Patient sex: M
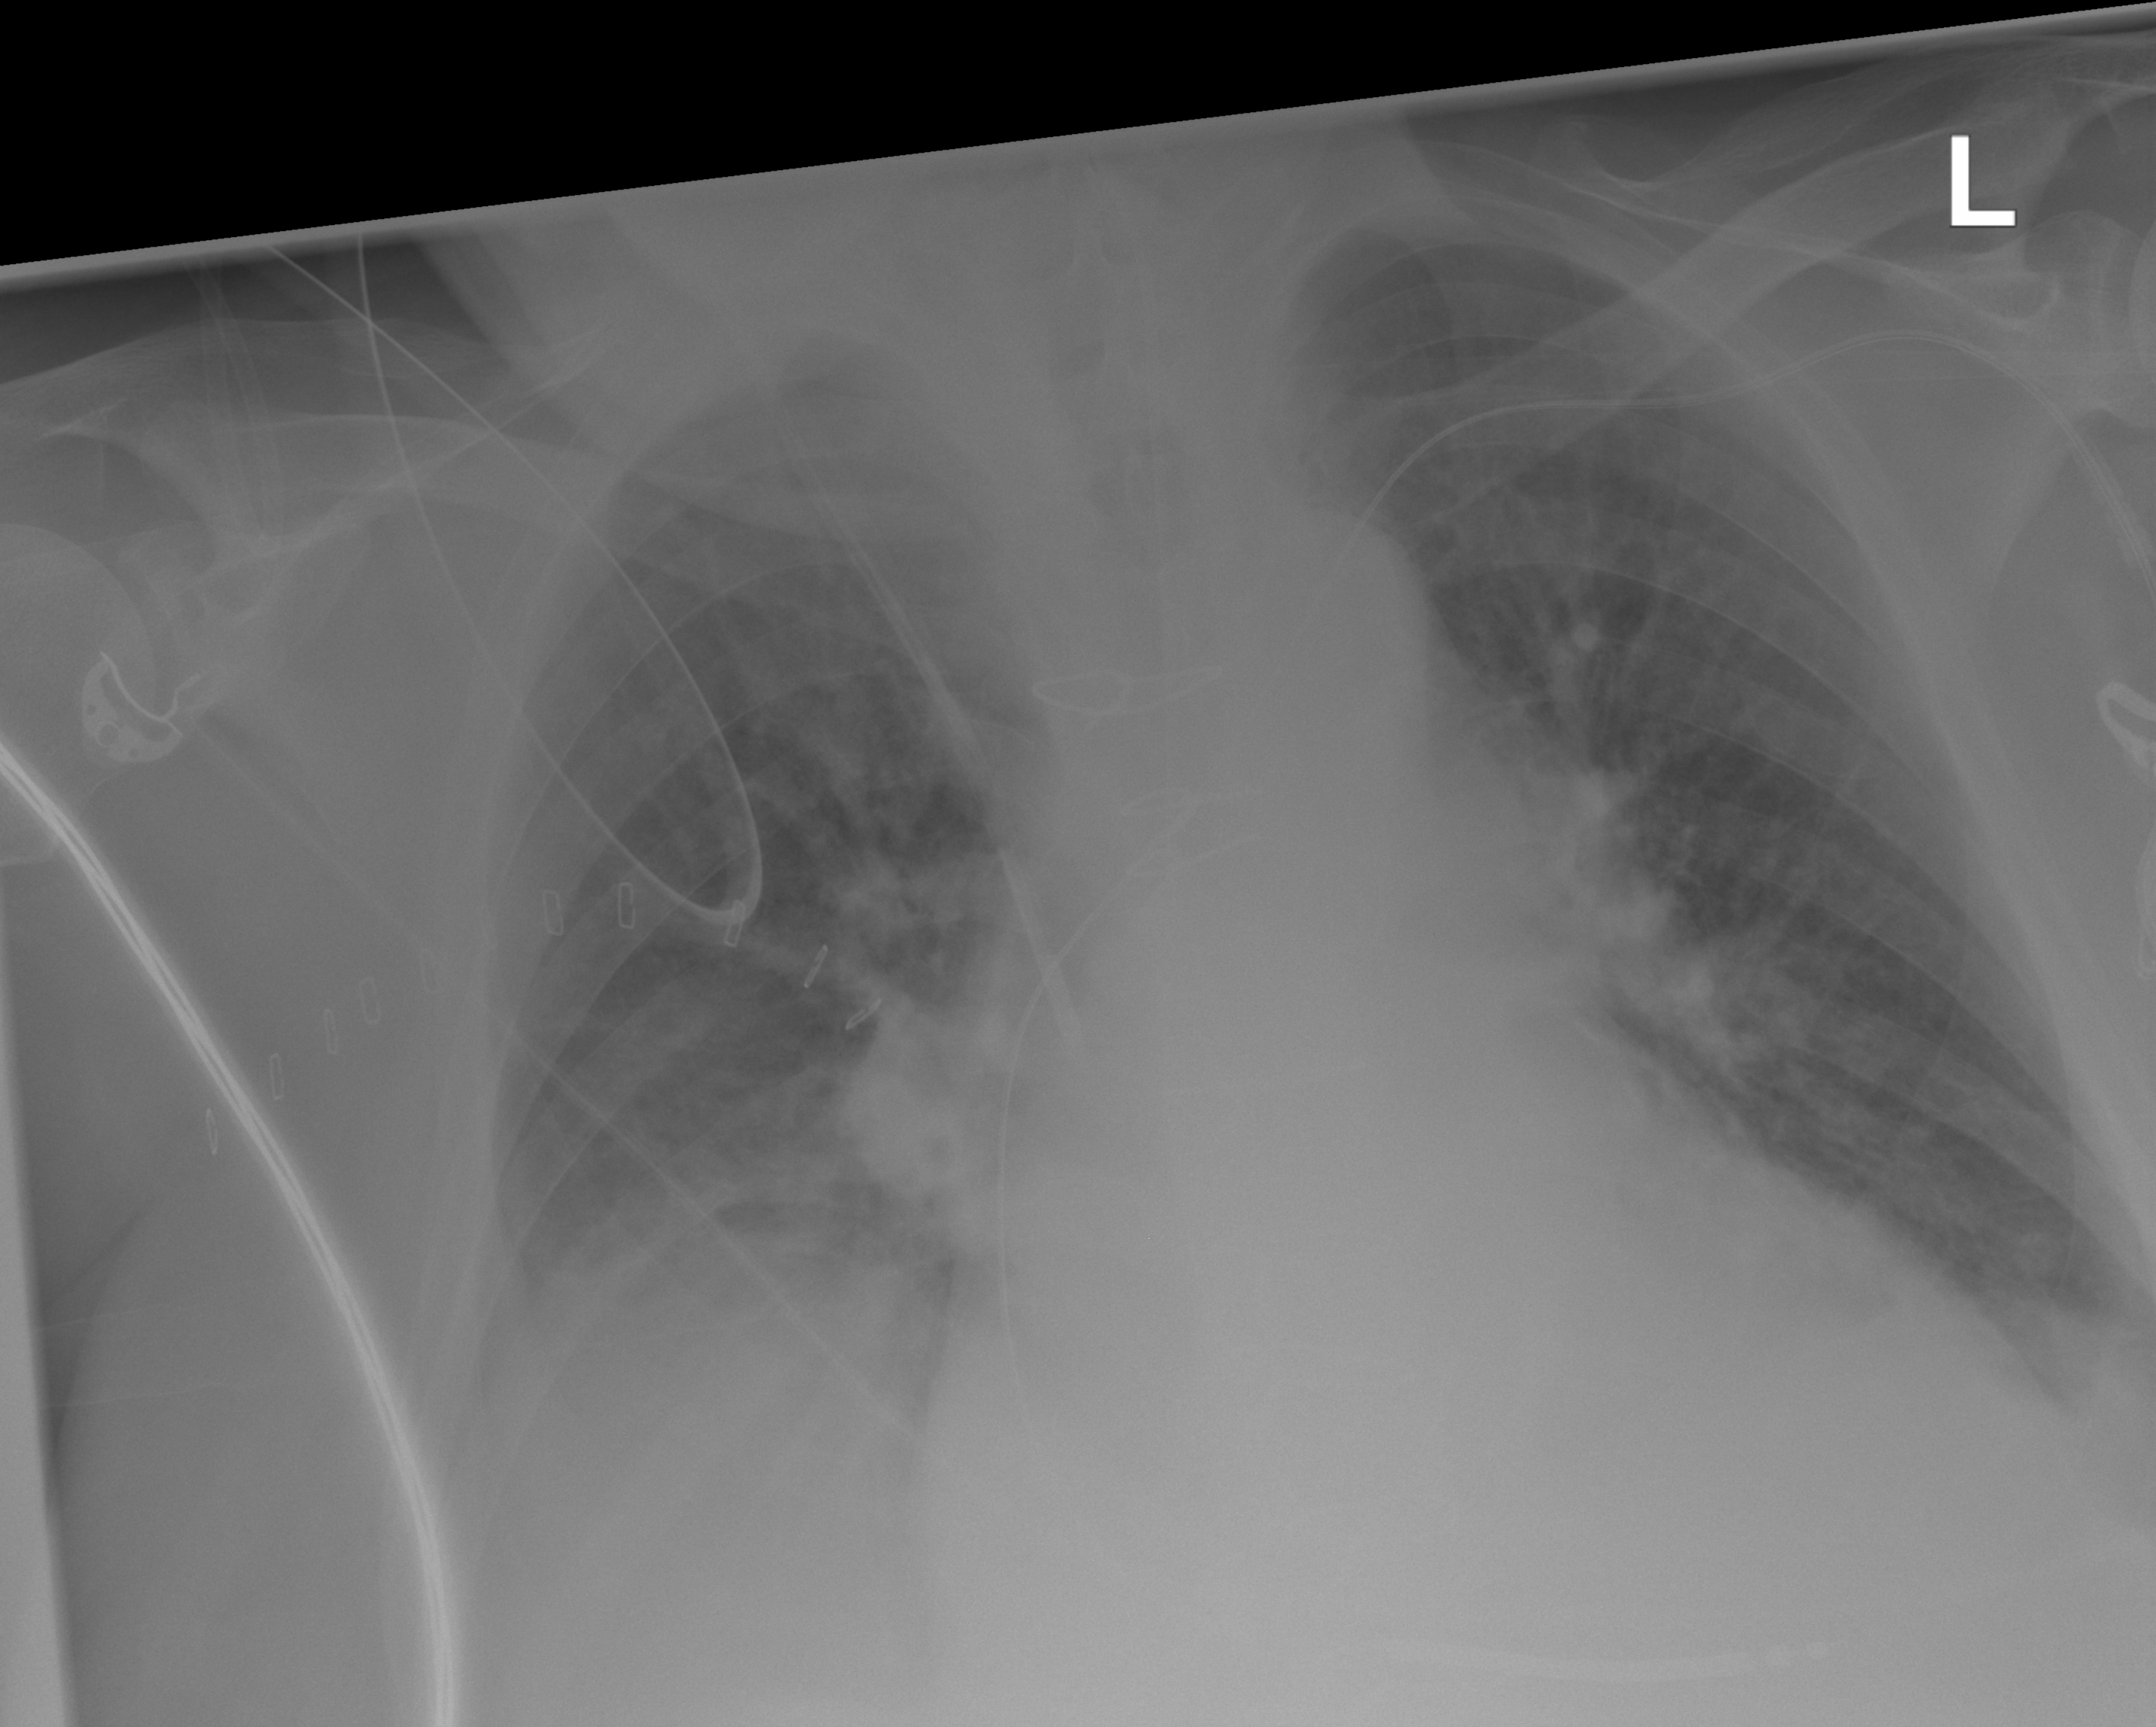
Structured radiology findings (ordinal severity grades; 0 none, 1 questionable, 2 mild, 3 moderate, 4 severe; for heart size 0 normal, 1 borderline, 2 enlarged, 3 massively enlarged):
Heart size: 2
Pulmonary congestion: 2
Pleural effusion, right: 2
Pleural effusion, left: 2
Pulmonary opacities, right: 0
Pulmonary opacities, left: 0
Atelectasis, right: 2
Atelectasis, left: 0